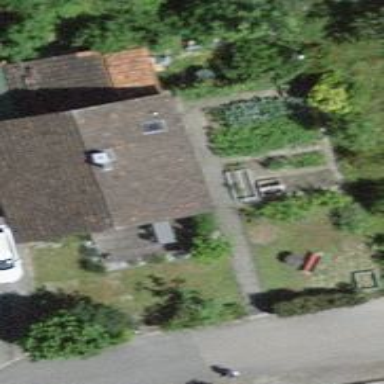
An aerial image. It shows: Residential building with gabled roof oriented across.